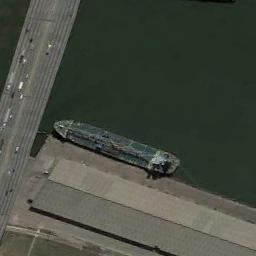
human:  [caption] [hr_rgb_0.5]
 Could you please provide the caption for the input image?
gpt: The ship is docked at the dock and a road is next to the ship .

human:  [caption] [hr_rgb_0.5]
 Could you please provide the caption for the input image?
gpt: There are many cars on the road beside the ship .

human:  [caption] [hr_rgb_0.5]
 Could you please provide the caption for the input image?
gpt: There is a ship in the green water on the shore .

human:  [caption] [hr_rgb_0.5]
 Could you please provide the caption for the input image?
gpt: A green tanker docked by the dock .

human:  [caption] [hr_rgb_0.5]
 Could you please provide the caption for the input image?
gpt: The ship is at the harbor .